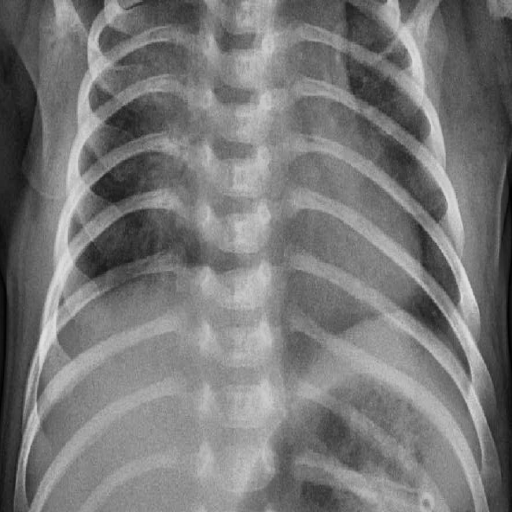
Finding: PNEUMONIA